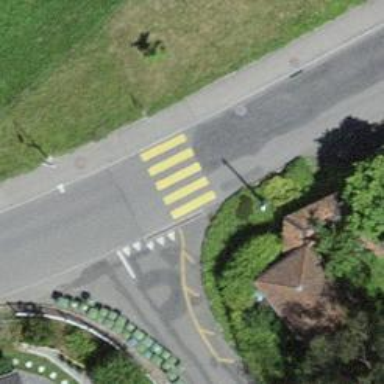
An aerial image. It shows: Marked road crossing.